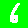
Digit: 6